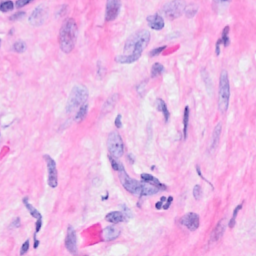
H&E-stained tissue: Breast